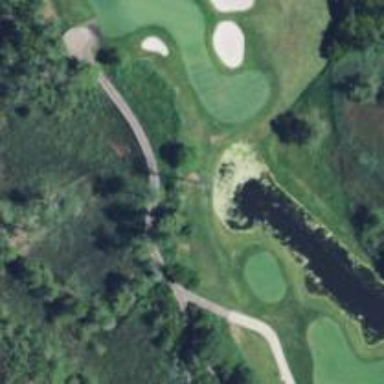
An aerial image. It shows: Path used for both walking and golf.